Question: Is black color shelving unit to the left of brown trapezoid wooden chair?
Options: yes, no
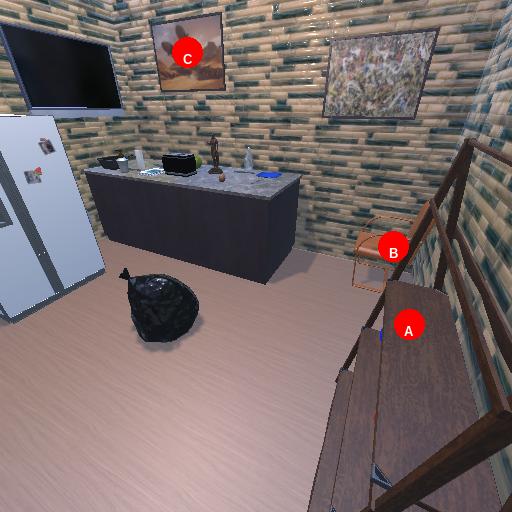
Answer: yes